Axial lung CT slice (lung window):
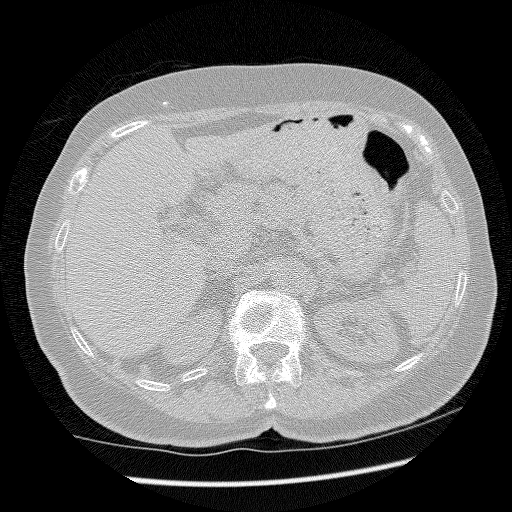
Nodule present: no